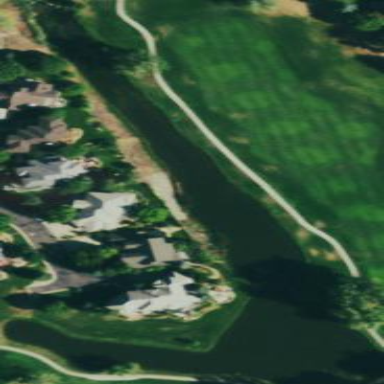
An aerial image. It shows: Scenic view of water hazard on golf course. The natural water feature adds beauty to the landscape.